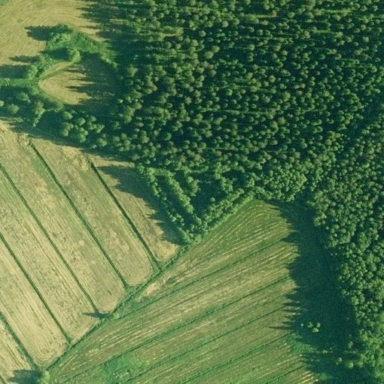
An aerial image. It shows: Forest area.